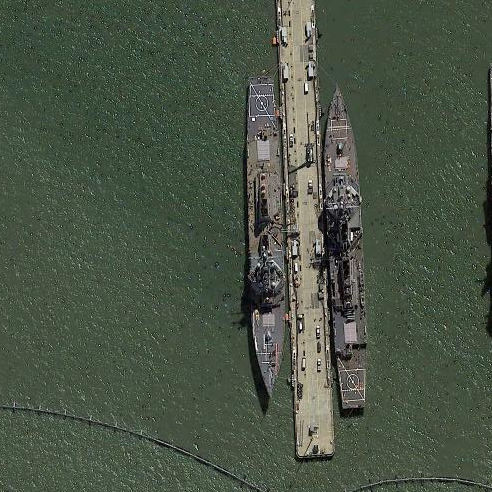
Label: destroyer